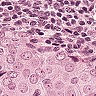
Metastatic tissue present: yes